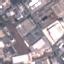
Land use / land cover class: Industrial